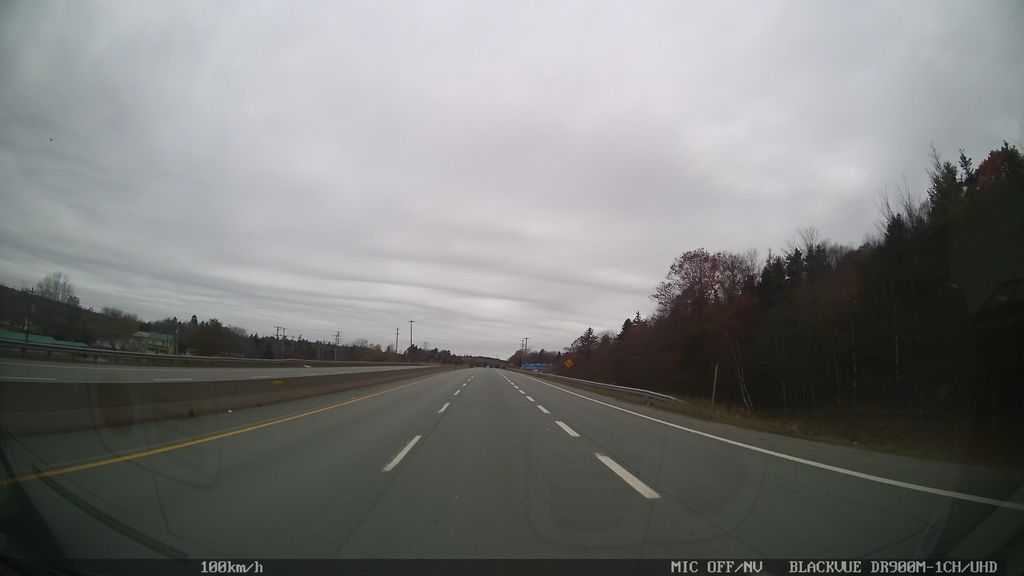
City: halifax